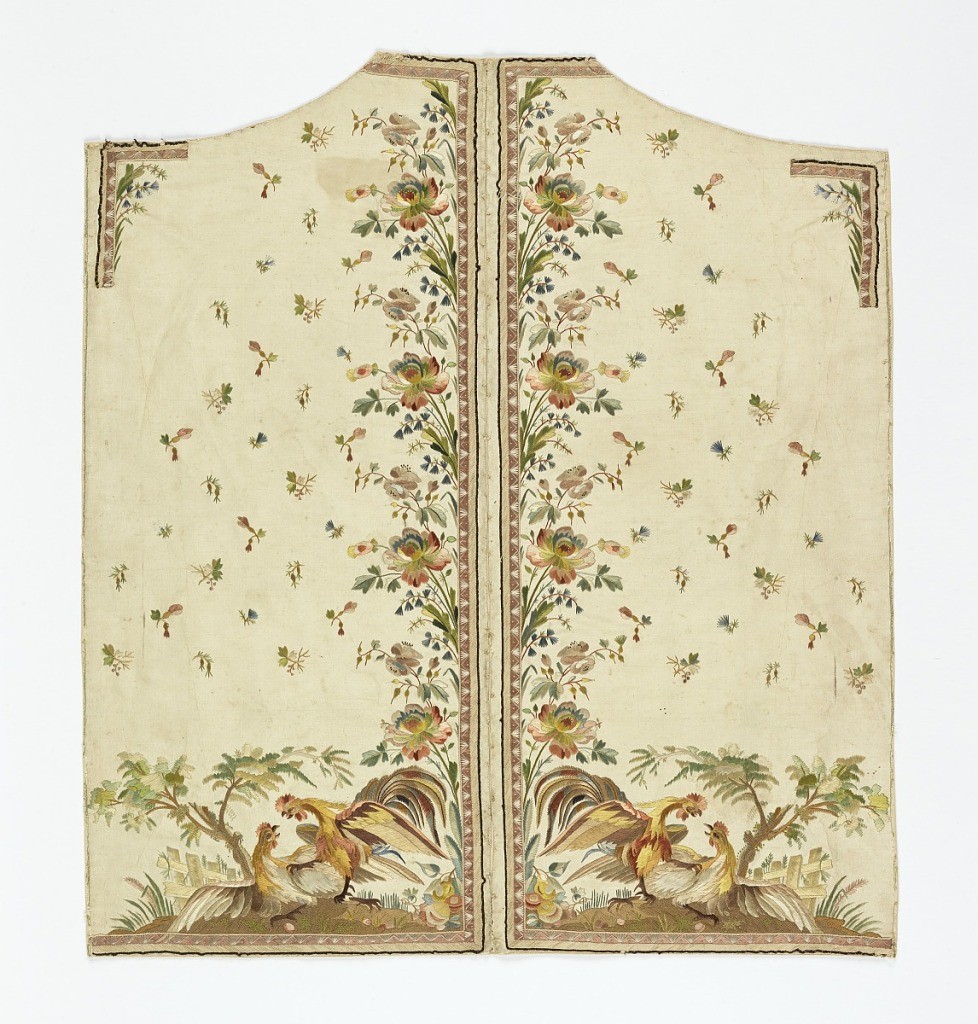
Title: Uncut waistcoat front
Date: late 18th century
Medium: silk Technique: couching, knot, and satin stitch embroidery and appliqué on warp-faced plain weave Label: Couching, knot, and satin stitch silk embroidery and appliqué on silk warp-faced plain weave
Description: Incomplete waistcoat, embroidered in multicolored silks with a pattern of a cockfight and a border design of flowers on a white ribbed silk.